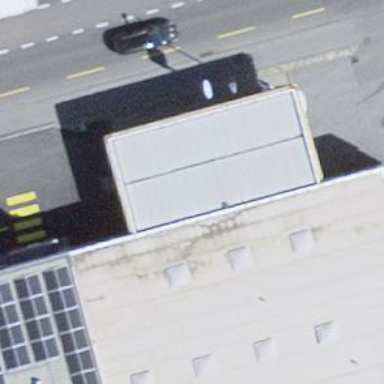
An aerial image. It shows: Fuel station.